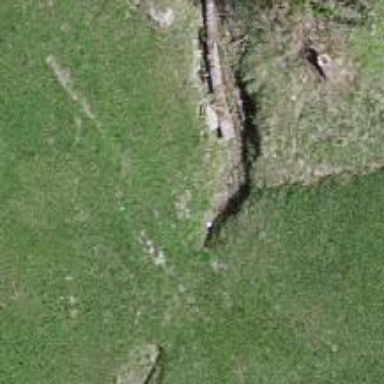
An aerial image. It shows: Ditch in the surroundings.